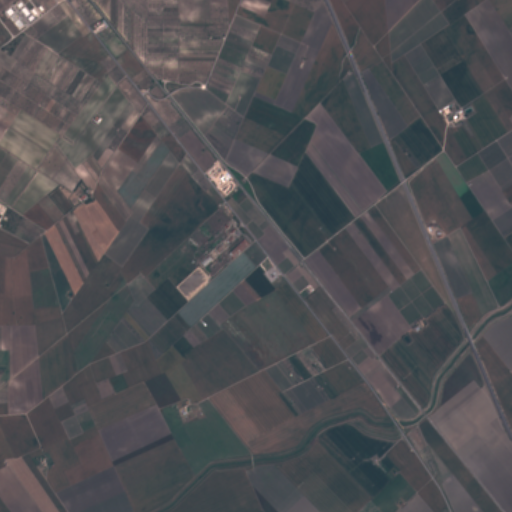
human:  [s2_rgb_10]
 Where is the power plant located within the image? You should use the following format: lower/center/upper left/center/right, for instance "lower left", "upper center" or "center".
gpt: The power plant is located in the center left of the image.
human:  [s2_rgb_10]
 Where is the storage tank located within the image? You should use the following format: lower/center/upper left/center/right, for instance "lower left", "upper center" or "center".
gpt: The storage tank is located in the lower center of the image.
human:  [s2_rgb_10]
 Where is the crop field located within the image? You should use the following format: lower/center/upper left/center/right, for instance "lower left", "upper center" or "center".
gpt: There is no crop field in the image.